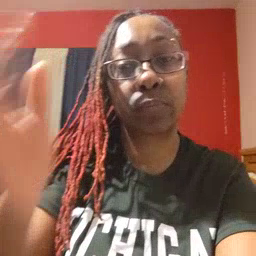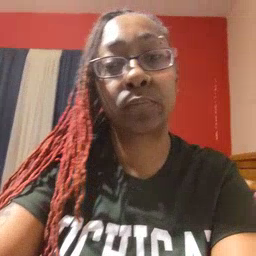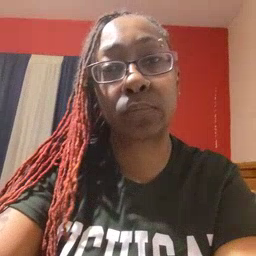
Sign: morning